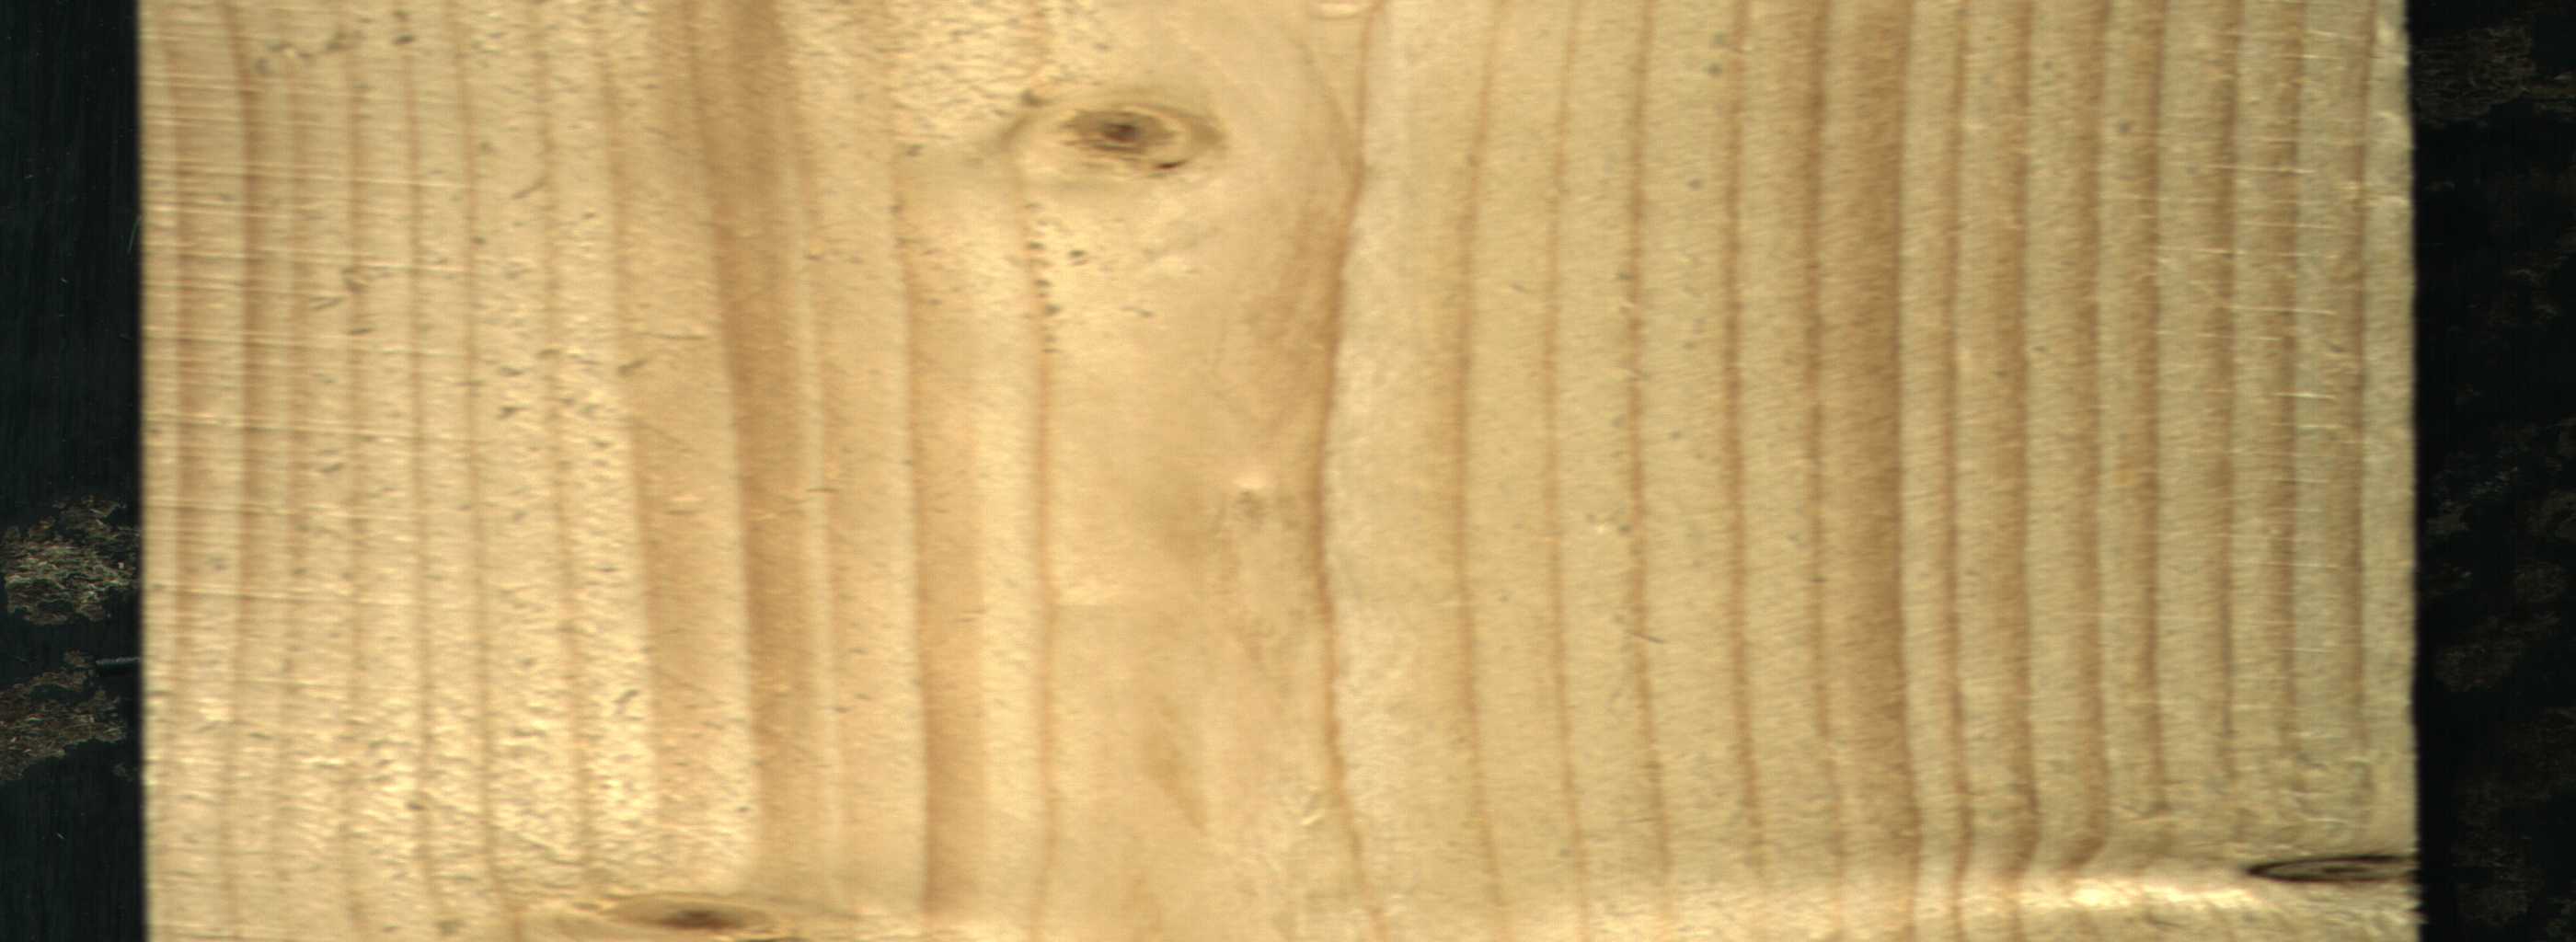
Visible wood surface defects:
Dead_Knot
Live_Knot
Live_Knot